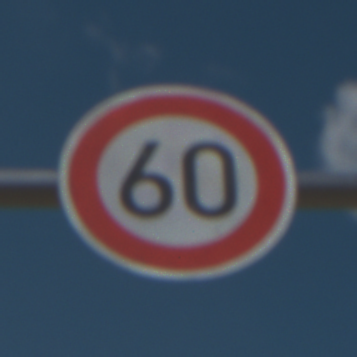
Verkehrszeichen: Geschwindigkeit60
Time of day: Midday
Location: Outdoor (Nature)
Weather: PartlyCloudy
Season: Autumn
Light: Natural